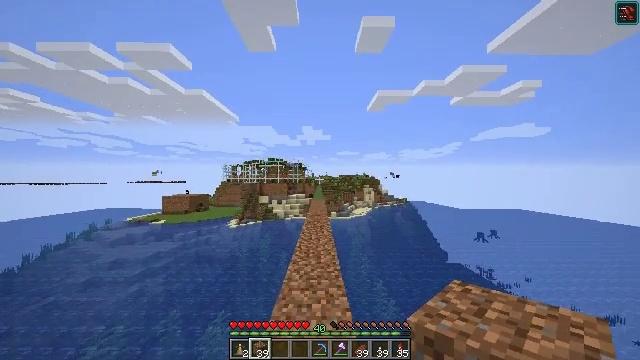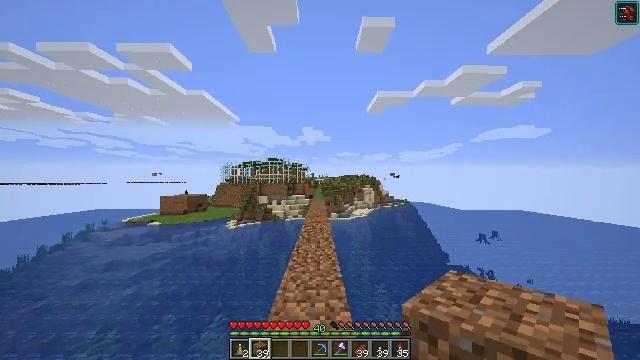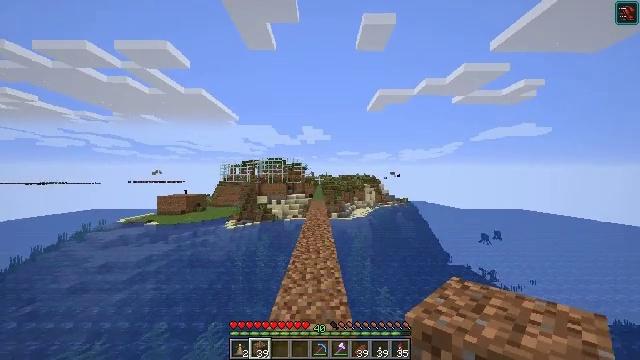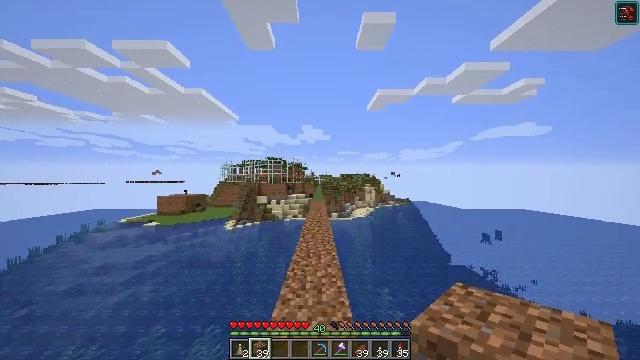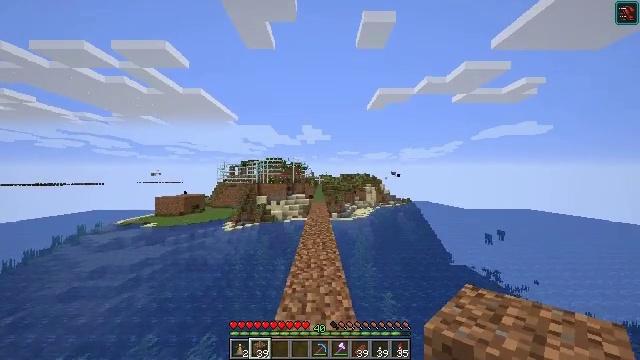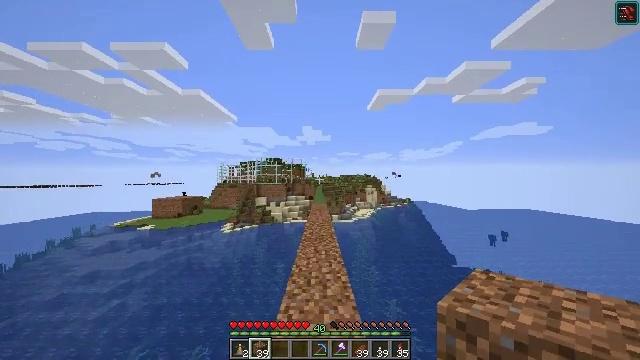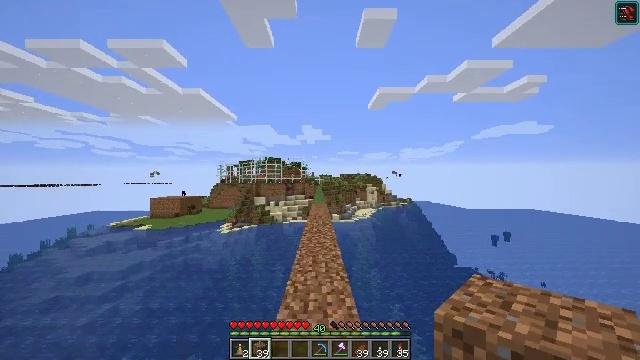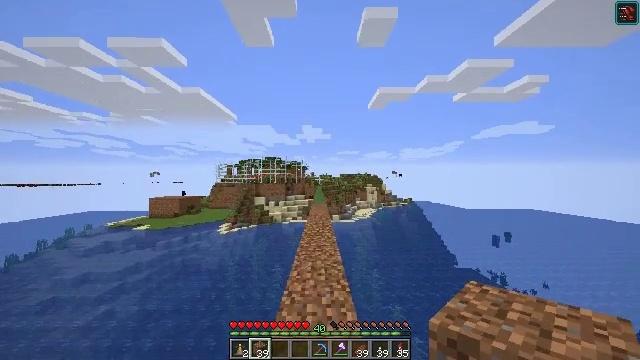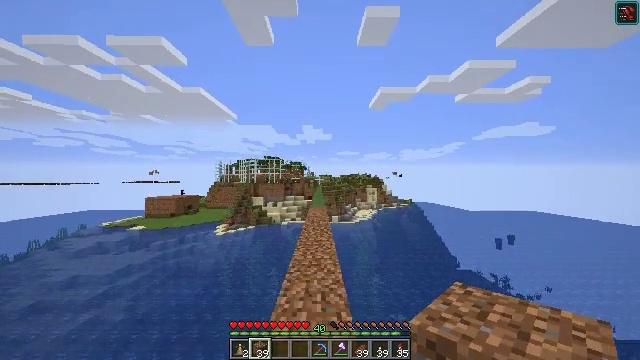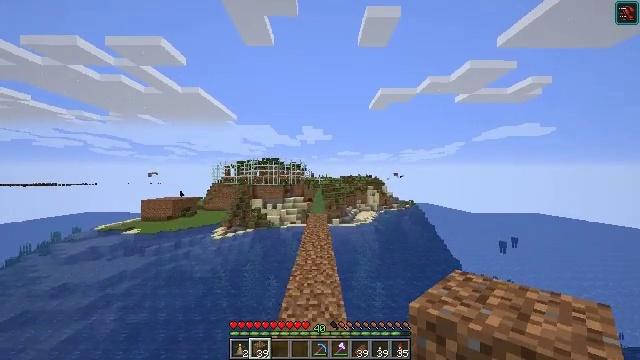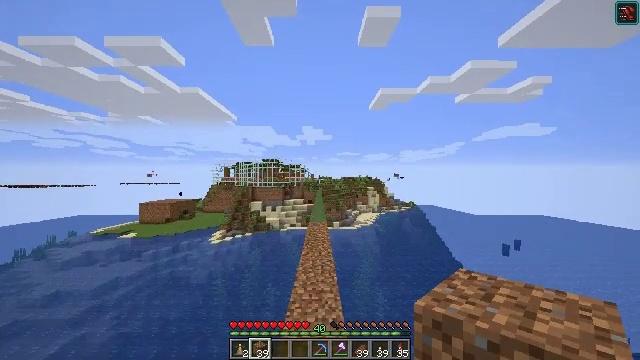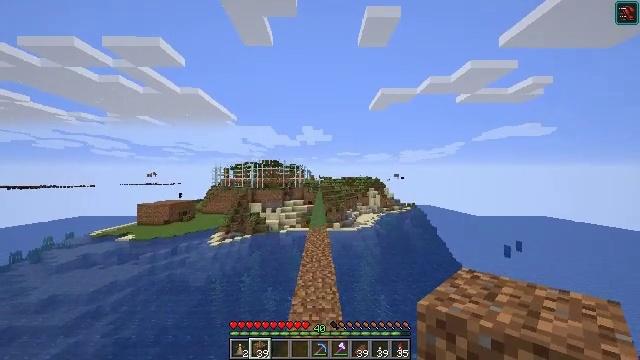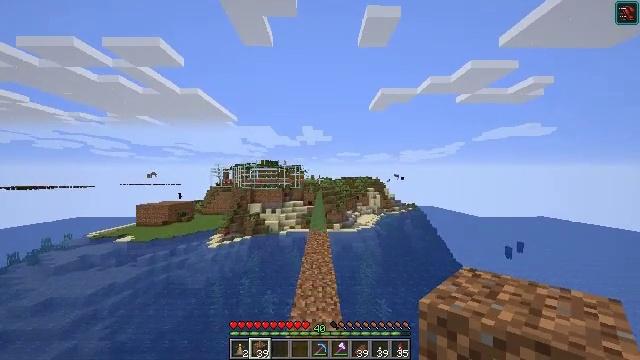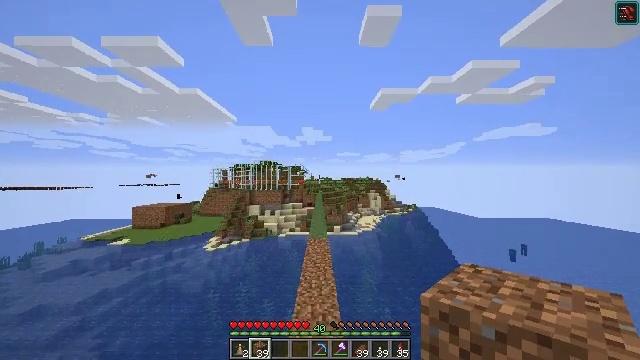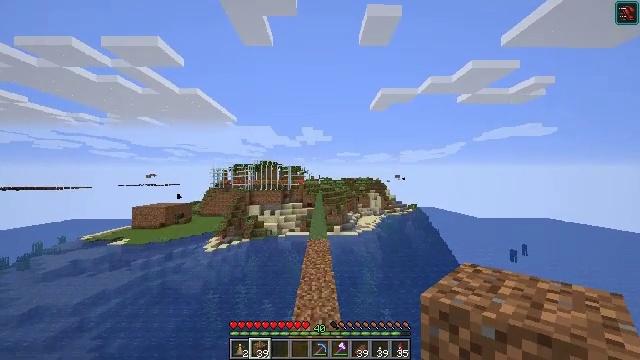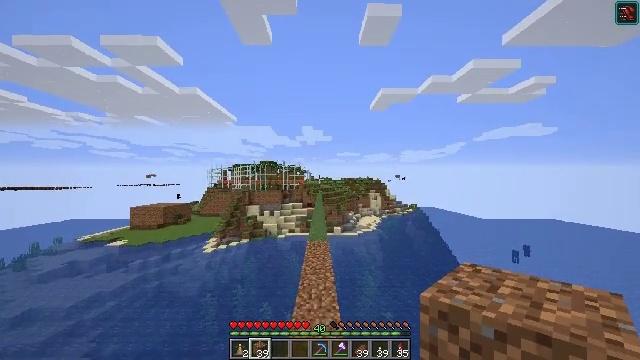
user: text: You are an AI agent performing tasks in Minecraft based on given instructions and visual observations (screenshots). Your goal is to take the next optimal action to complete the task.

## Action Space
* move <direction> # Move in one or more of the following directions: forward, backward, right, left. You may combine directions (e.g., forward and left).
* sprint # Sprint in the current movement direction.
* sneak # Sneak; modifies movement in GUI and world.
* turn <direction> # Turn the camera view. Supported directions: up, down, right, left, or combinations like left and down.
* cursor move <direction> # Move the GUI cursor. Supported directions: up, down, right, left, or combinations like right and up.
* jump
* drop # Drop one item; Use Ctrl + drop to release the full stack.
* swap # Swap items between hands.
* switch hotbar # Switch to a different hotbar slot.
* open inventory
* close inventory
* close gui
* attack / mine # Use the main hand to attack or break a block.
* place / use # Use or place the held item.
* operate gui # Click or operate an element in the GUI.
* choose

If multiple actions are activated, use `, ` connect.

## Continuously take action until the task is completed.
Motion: motion action
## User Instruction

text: Remove a potato from the inventory.
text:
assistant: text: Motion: move forward
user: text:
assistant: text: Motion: move forward
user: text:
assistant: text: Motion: move forward
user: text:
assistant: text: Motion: move forward
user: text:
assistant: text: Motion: move forward
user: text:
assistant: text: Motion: move forward
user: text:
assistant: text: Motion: move forward
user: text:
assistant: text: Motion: move forward
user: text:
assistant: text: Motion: move forward, jump
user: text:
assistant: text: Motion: move forward, jump
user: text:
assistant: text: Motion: move forward, jump
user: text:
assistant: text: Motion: move forward, jump
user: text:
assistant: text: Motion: move forward, jump
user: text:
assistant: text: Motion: move forward, jump
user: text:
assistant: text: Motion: move forward, jump
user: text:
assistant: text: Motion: move forward, jump
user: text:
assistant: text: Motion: move forward, jump
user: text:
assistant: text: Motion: move forward
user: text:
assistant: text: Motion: move forward
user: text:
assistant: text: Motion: move forward
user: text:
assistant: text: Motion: move forward
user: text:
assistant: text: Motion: move forward
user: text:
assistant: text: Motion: move forward
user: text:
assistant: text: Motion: move forward
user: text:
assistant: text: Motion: move forward
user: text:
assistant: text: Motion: move forward
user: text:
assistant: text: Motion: move forward
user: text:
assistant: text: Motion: move forward, jump
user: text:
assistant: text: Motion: move forward, jump
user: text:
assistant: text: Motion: move forward, jump